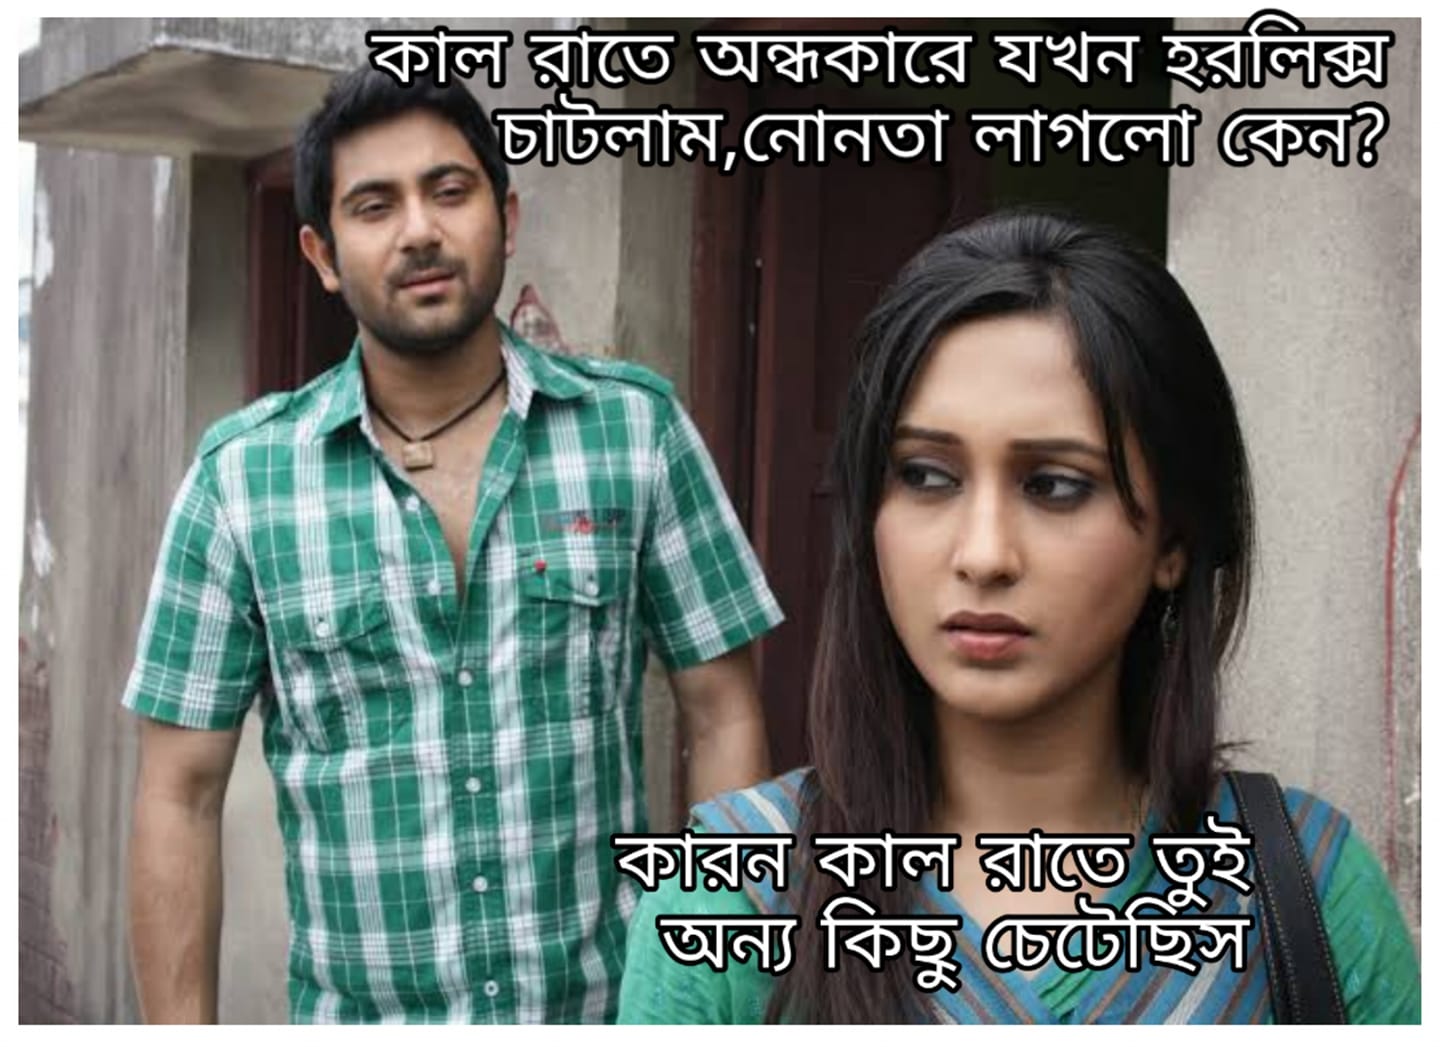
Caption: কাল রাতে অন্ধকারে যখন হরলিক্স চাটলাম , নোনতা লাগলো কেন ?      কারন কাল রাতে তুই অন্য কিছু চেটেছিস
Label: hate